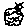
Label: cloud